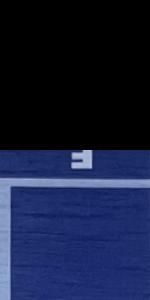
Label: Empty